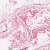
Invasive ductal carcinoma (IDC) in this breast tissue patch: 0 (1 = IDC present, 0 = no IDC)